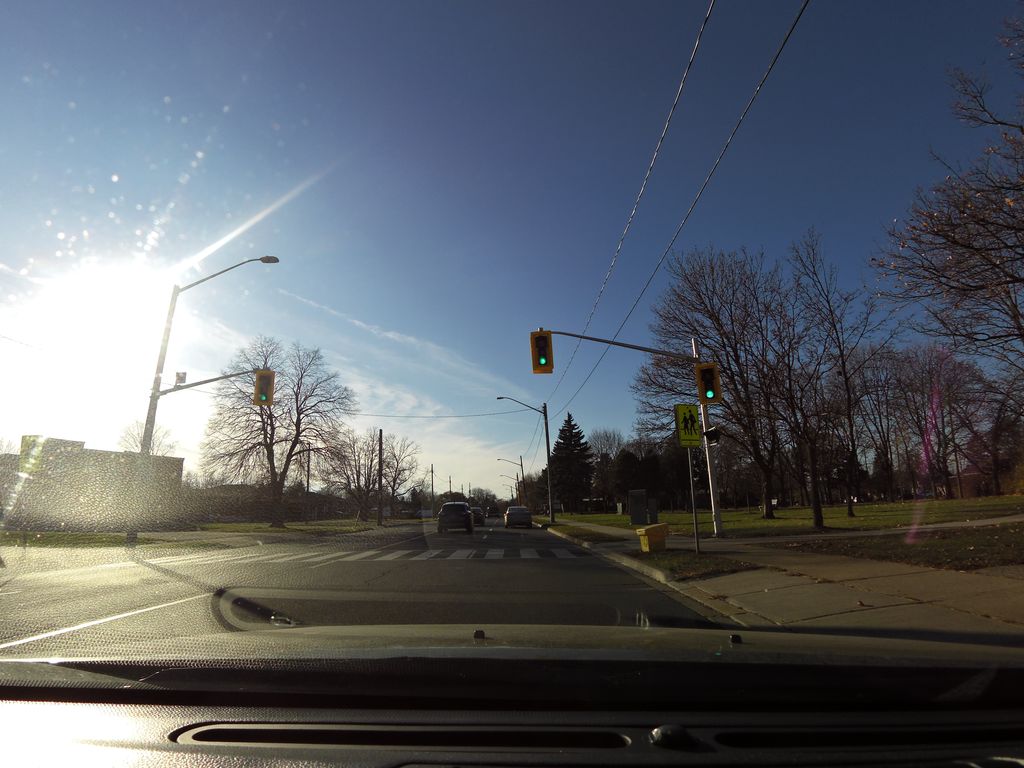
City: hamilton